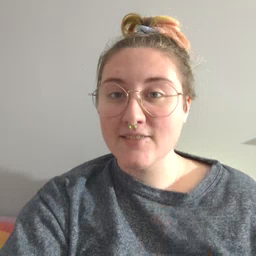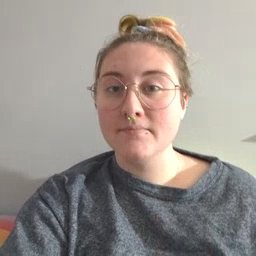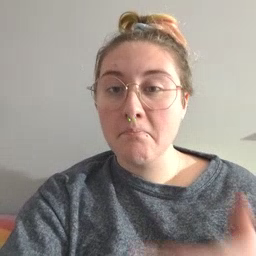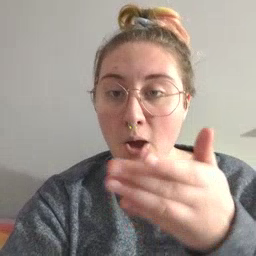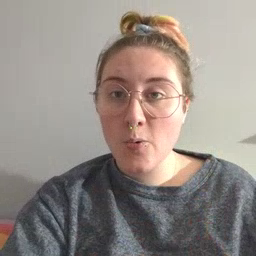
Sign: boat